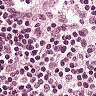
Metastatic tissue present: no